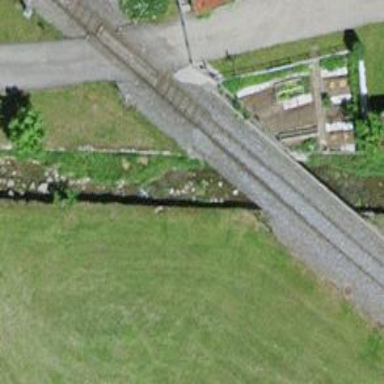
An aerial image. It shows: Culvert tunnel.